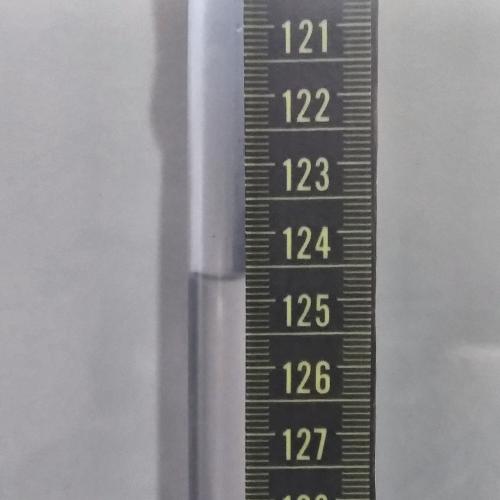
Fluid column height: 124.7 cm